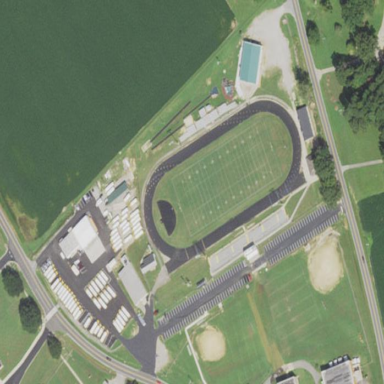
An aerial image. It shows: American football pitch.